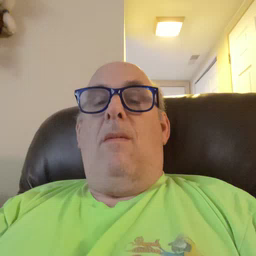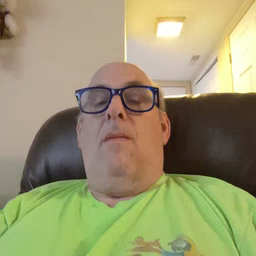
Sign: refrigerator